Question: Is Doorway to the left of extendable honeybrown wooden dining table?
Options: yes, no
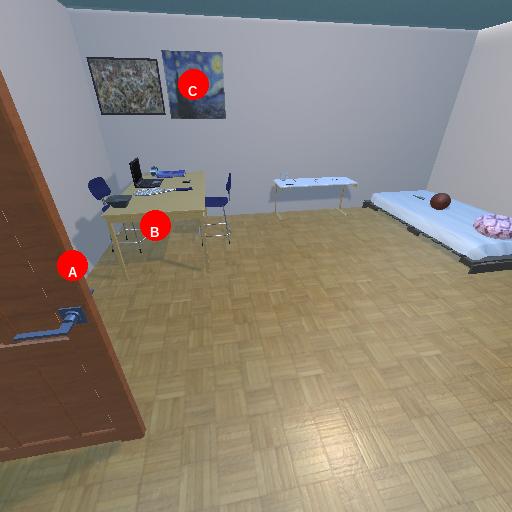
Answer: yes